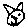
Label: cat